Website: macys
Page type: customer-info-address
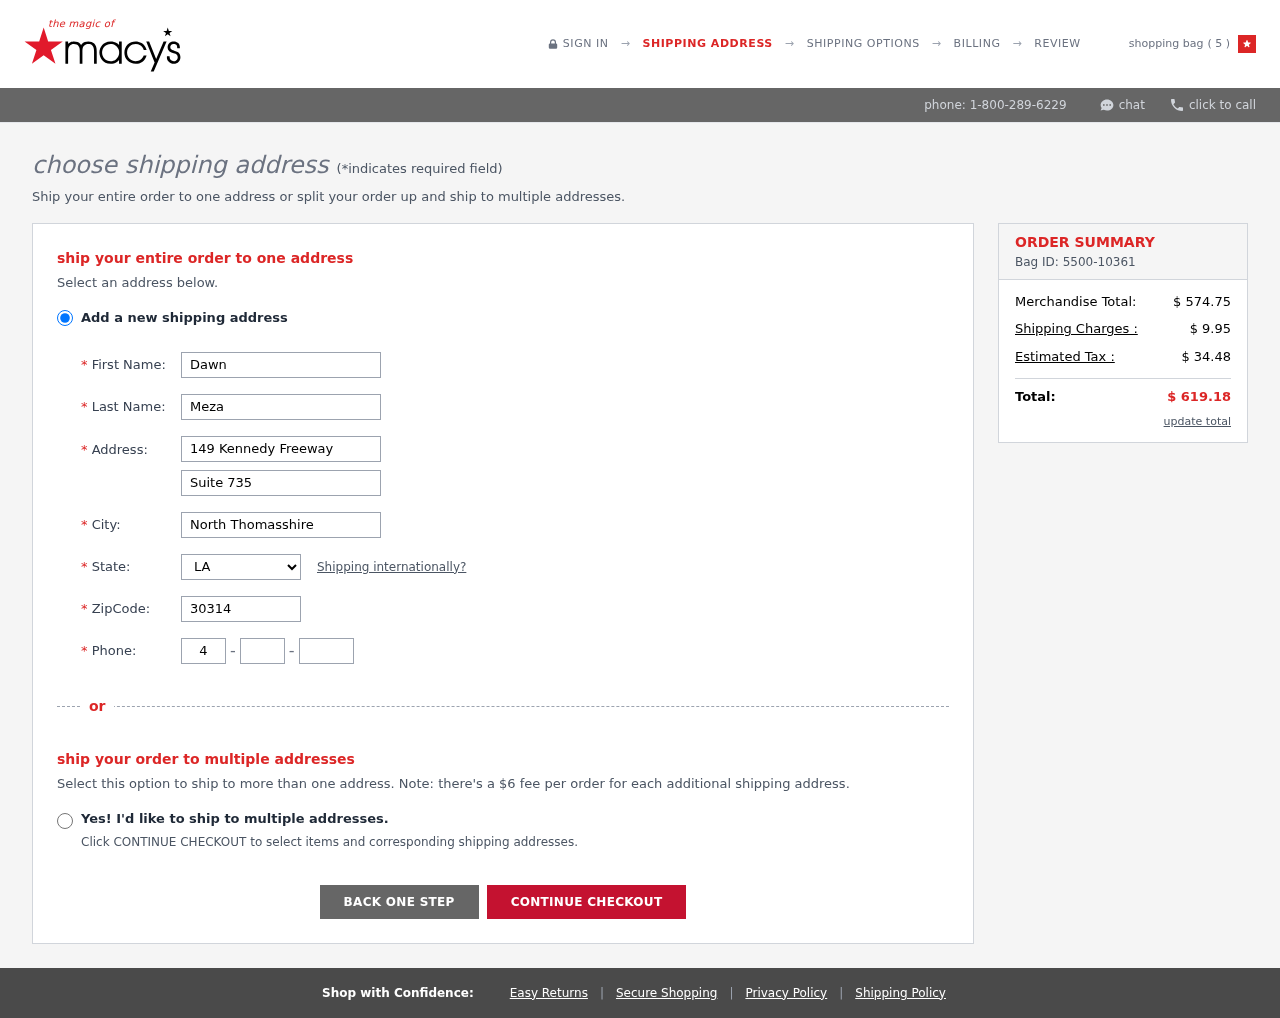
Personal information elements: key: PII_CITY
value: North Thomasshire
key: PII_FIRSTNAME
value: Dawn
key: PII_LASTNAME
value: Meza
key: PII_PHONE_AREA
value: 466
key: PII_PHONE_PREFIX
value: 653
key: PII_PHONE_SUFFIX
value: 4084
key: PII_POSTCODE
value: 30314
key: PII_STATE_ABBR
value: LA
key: PII_STREET
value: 149 Kennedy Freeway
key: PII_STREET2
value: Suite 735
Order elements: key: ORDER_NUM_ITEMS
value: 5
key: ORDER_ID
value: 5500-10361
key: ORDER_SUBTOTAL
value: $ 574.75
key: ORDER_SHIPPING_COST
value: $ 9.95
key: ORDER_TAX
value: $ 34.48
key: ORDER_TOTAL
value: $ 619.18